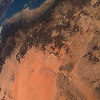
Label: land